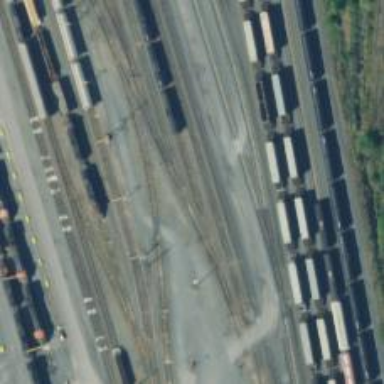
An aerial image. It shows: Railway yard in service.